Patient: sex F, age 34
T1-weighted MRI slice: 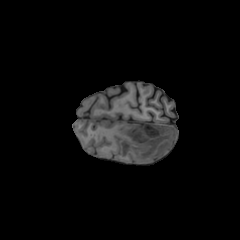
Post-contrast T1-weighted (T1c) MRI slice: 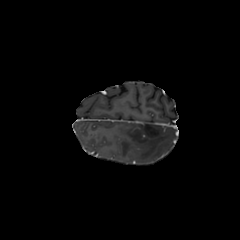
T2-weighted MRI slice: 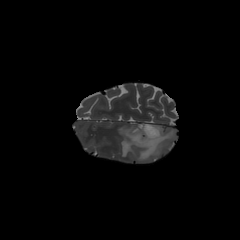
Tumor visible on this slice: yes
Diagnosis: Astrocytoma, IDH-mutant
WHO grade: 3